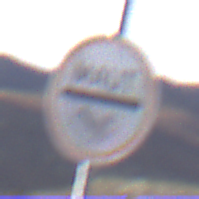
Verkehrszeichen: MautflichtigeStrecke
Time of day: MorningAfternoon
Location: Outdoor (Nature)
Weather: PartlyCloudy
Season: NotSpecified
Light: Natural